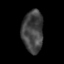
Tissue: skin
Cell type: T cells
Senescence score: 0.7411
Nuclear area (px): 866
Mean DAPI intensity: 65.955